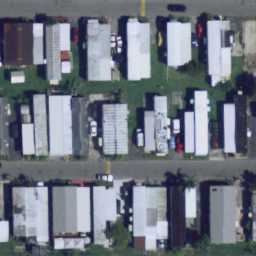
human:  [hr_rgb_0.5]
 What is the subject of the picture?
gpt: mobile home park